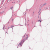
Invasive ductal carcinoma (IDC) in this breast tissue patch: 1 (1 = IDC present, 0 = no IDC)